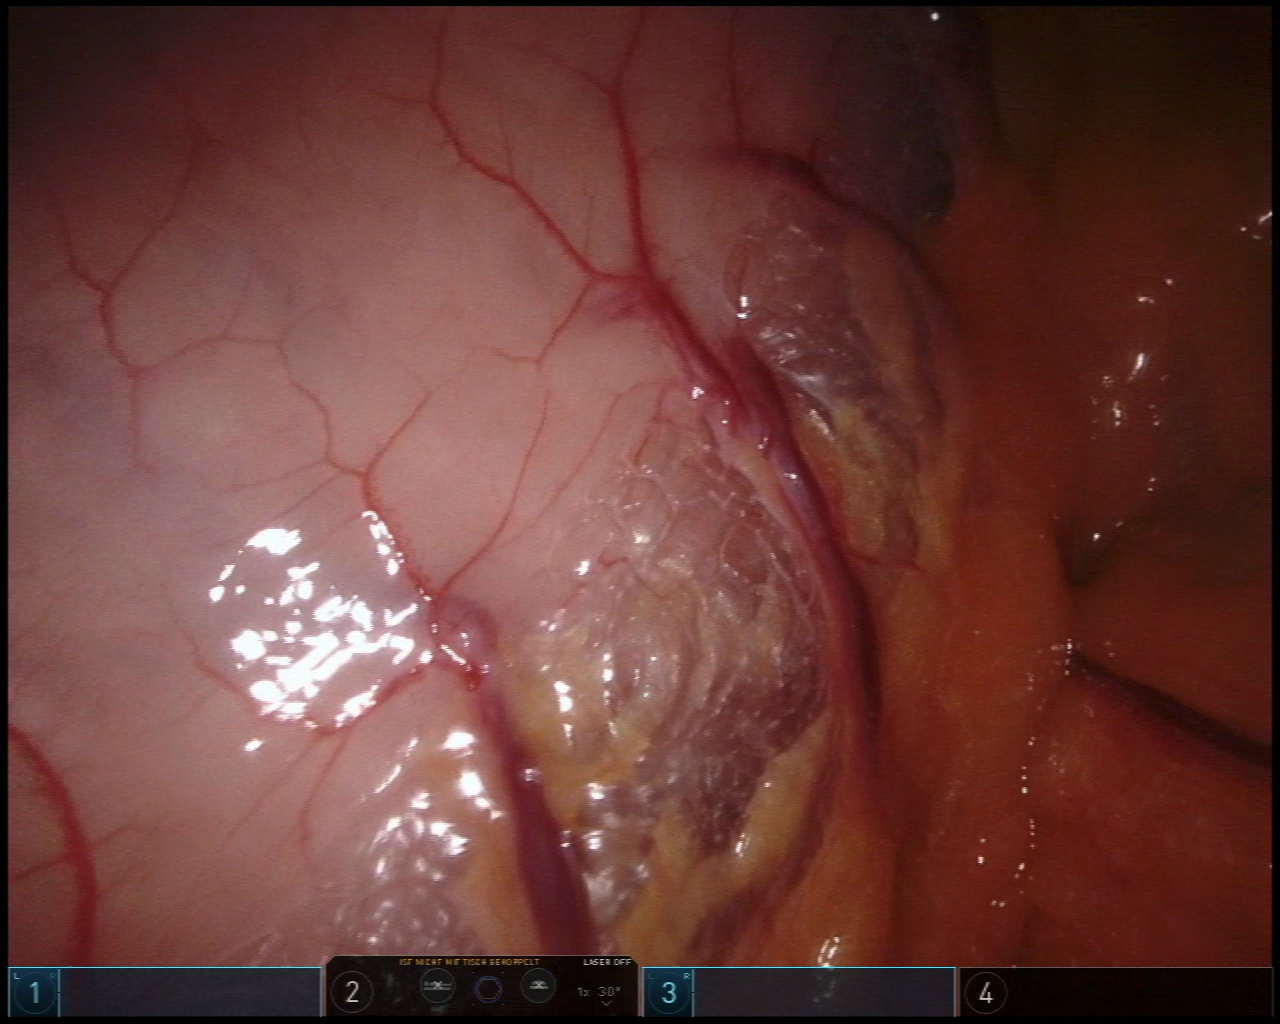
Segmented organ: stomach
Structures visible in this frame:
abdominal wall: no
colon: no
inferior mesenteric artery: no
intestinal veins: no
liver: yes
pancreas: no
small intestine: no
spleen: no
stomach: yes
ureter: no
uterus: no
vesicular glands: no